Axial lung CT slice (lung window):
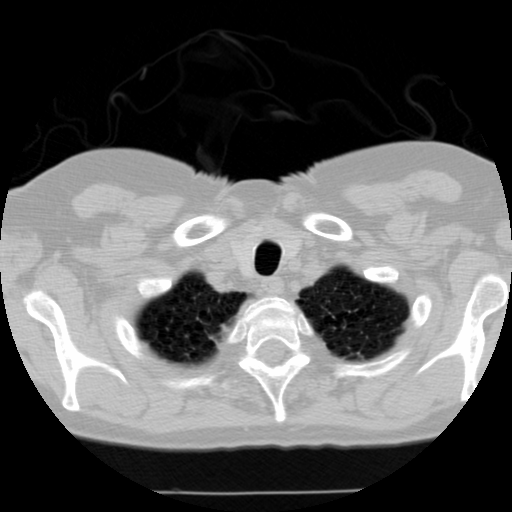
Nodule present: no